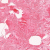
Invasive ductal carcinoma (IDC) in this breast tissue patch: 0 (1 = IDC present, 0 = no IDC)